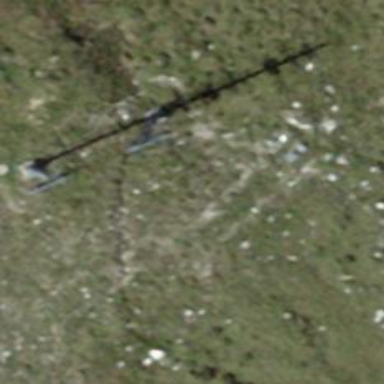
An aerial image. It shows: Pylon for aerialway.